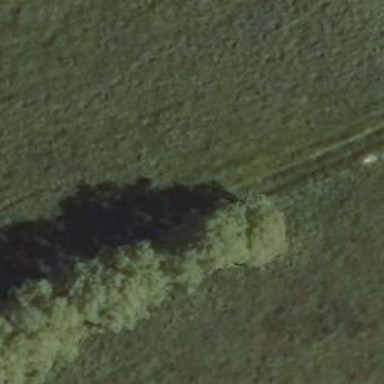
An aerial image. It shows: Row of trees in natural setting.